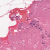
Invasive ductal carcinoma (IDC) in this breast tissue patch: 0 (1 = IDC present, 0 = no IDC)